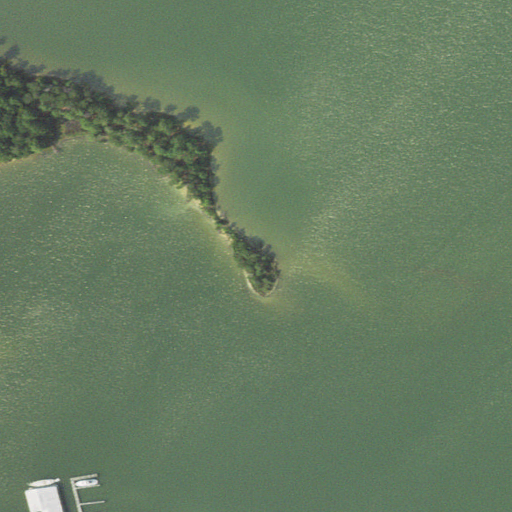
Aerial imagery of cape in Virginia named Crow Bar containing open water, woody wetlands, herbaceous wetlands, evergreen forest, high intensity development, and barren land